Field crop: maize
Growth stage: 2
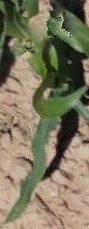
Species: maize